Question: I'm developing a web app using jQuery Mobile.
I have a single html file that contains more jQM pages.
These jQM pages have fixed headers and content loaded dynamically via jQuery (in this case I'm using a Listview with filtering option).
This is the HTML structure of all jQM pages:
'''
<div data-role="page" data-theme="a" id="pageTemplateList">
<div class="ui-header ui-bar-a" role="banner" data-role="header" data-theme="a" data-position="fixed" data-tap-toggle="false">
<a role="button" data-role="button" href="#" class="ui-btn-left ui-alt-icon ui-nodisc-icon ui-btn ui-icon-action ui-btn-icon-notext" data-theme="a">Pubblica</a>
<h1 aria-level="1" role="heading" class="ui-title">Videothron</h1>
<a role="button" data-role="button" href="#panelMenu" class="ui-btn-right ui-alt-icon ui-nodisc-icon ui-btn ui-icon-bars ui-btn-icon-notext" data-theme="a">Menu</a>
</div>
<div data-role="content" id="templateListViewContainer">
<ul id="templateListView" data-role="listview" data-inset="true" data-hide-dividers="false" data-filter="true" data-filter-placeholder="Cerca template...">
</ul>
</div>
</div>
'''
The jQuery code that I call for moving between jQM pages is the following:
'''
location.href = "#pageTemplateList";
'''
When I move from the "first" page (in the image below is "BEFORE") to a "second" page and then come back to the "first" page (in the image below is "AFTER") the Listview content is positioned under the fixed toolbar and the filter input field is partially hidden.

What do you suggest to solve this issue? Do you need further information?
Thanks,
Alex.
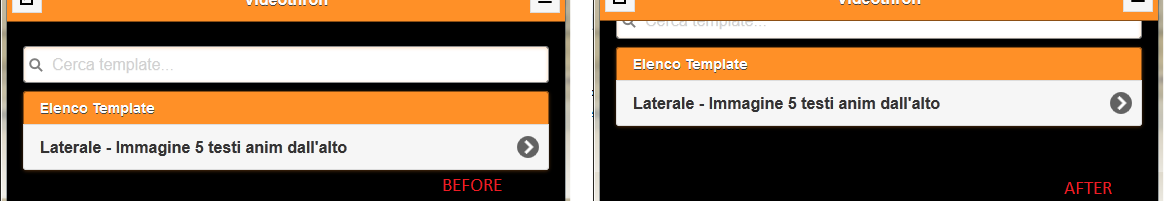
Answer: I executed each single line of JS code until I found that this issue was caused calling this:
'''
$('div[data-role="page"]').trigger("create");
'''
Removing this line of code (that I was calling after adding input text fields via jQuery) solved the issue.
Instead of calling '.trigger("create")' on the page div, create a div inside of the page div (eg. '<div id="insideThePageDiv">') and call '.trigger("create")' for the inside div (eg. '$("#insideThePageDiv").trigger("create");').